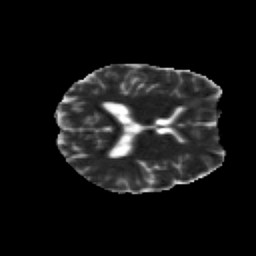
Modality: MD
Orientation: axial
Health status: healthy
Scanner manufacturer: siemens
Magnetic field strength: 3 T
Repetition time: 12 s
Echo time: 0.092 s